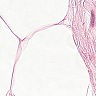
Metastatic tissue present: no